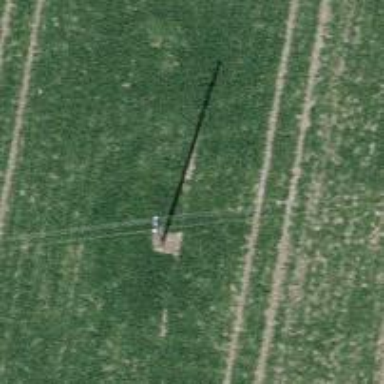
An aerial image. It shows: Power pole.